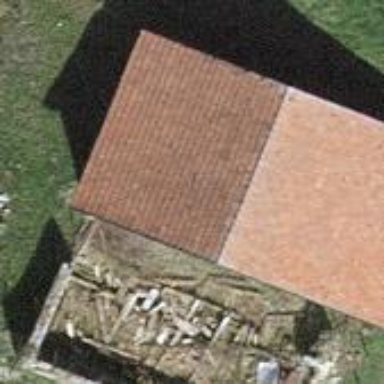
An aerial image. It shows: Cowshed building.